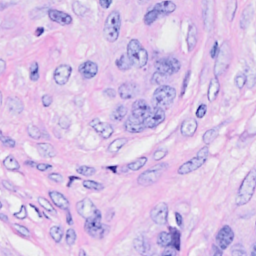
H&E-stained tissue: Breast